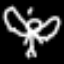
Label: angel